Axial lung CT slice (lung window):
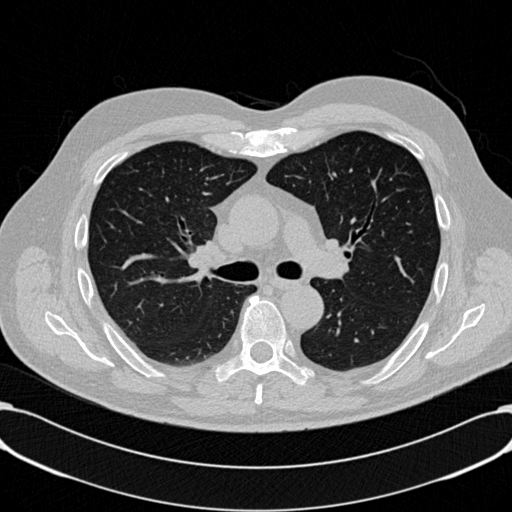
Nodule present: no